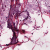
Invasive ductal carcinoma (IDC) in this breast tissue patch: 0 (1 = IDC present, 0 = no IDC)